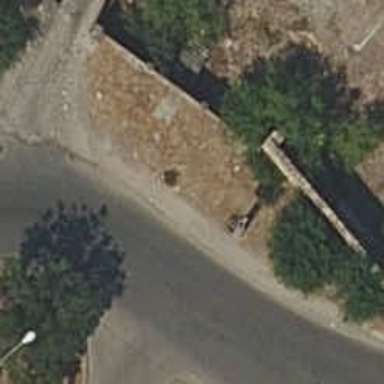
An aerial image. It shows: Wall barrier.